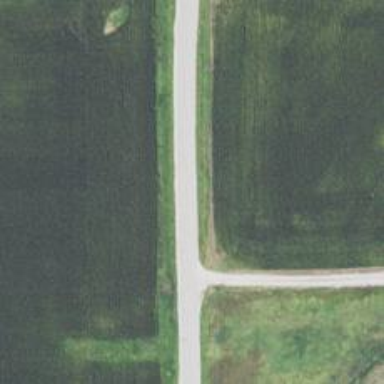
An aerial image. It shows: Tertiary road.